Interaction volume radius: 5 \u00c5
Interaction volume height: 30 \u00c5
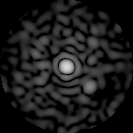
Disorder parameter: 0.8178